Interaction volume radius: 5 \u00c5
Interaction volume height: 25 \u00c5
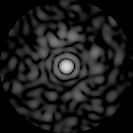
Disorder parameter: 0.8514